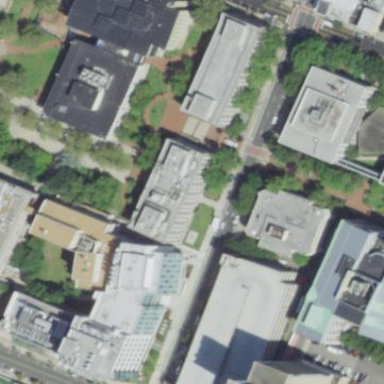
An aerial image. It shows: Building that serves as library.